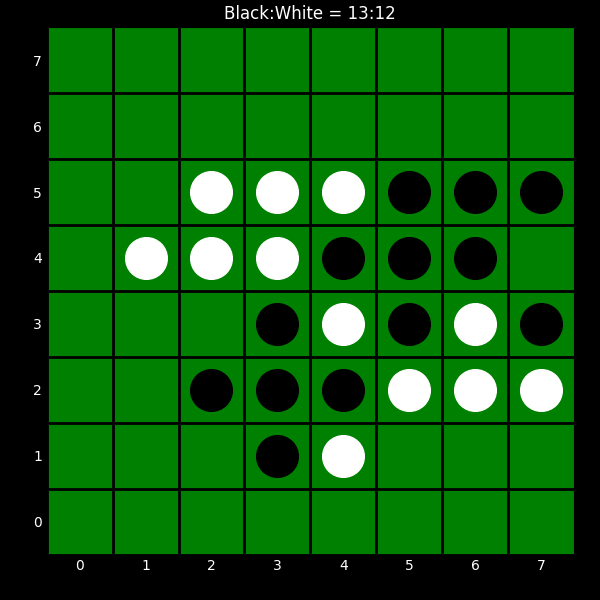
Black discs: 13
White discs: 12